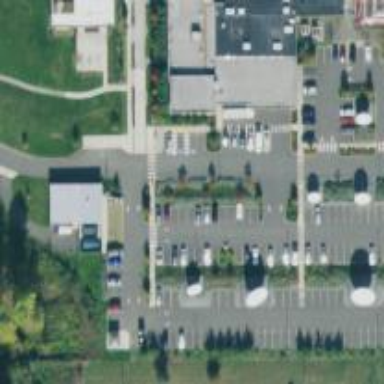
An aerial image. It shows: Parking space is available.